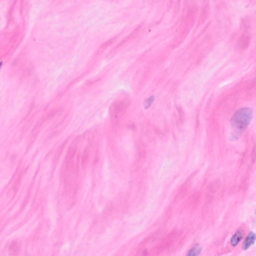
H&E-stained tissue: Breast